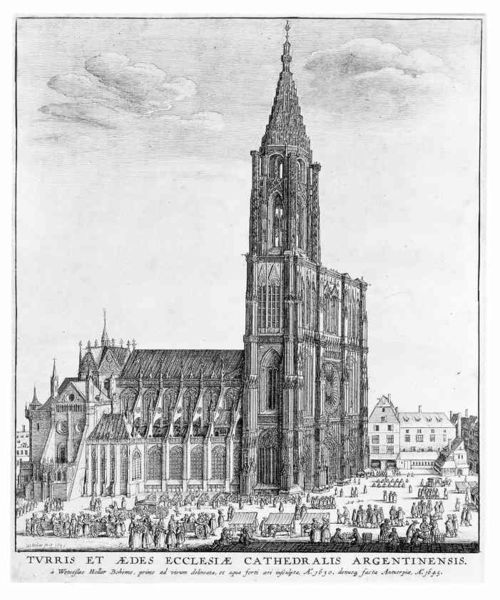
Titel: Ansicht des Straßburger Münsters von Nordwesten
Künstler: Wenzel Hollar
Standort: Karlsruhe
Institution: Staatliche Kunsthalle Karlsruhe
Schlagwörter: gott, gruppe, himmel, mann, schatten, weiß, wolken, frauen, kirchturm, menschen, stadt, fenster, frankreich, frau, grau, hell, licht, männer, paris, pfeiler, schwarz, skizze, straße, säulen, tür, zeichnung, dach, gebäude, haus, rose, wolke, fest, hochformat, leute, menge, versammlung, alt, feier, architektur, rahmen, spitze, bild, häuser, kirche, personen, front, gotik, renaissance, handel, kreis, schornstein, turm, engel, deutschland, schiff, schrift, papier, ansicht, bogen, fassade, vedute, studie, fläche, dorf, dächer, mauer, dunst, grafik, graphik, hütten, laden, läden, markt, platz, pilaster, figuren, französisch, wagen, romantik, bischof, ernst, inschrift, uhr, stufen, monumental, fein, hoch, gruppen, bögen, eingang, unterschrift, buch, glaube, glockenturm, kloster, kreuz, religion, tumr, türmchen, türme, münchen, rundfenster, dom, groß, druck, druckgraphik, schwarz-weiss, druckgrafik, radierung, stich, titel, illustration, text, strich, auflauf, bürger, beschriftung, volk, stand, bleistift, treffen, entwurf, menschenmenge, münster, stift, unvollendet, kathedrale, portal, kirchenschiff, argent, feiertag, kreuze, glocke, gotisch, querhaus, seitenschiff, spitzbogen, spitzbögen, halb, mittelalter, chor, kapelle, marktplatz, plan, zentrum, wien, unfertig, goethe, gothik, kupferstich, verstrebungen, zeirlich, streben, sakral, bau, christentum, glocken, masswerk, münter, legende, satteldach, fenste, romanisch, vorplatz, latein, vierung, fensterrose, fialen, querschiff, strebewerk, westwerk, genau, gotteshaus, strebepfeiler, domplatz, spitzfenster, strebebogen, fiale, westturm, buden, stände, ein turm, schrif, katholisch, bude, kirchgang, nationalismus, fehlen, maßwerg, ecclesia, satdt, straßburg, freiburg, wilken, einturmfassade, argentinien, münsterplatz, et, k, kathedral, #hell, baumfreund, gotiscvh, gurm, strassburger münster, erwin, steinbach, erwin von steinbach, turris, aedes, ecclesiae, cathedralis, argentinensis, sradt, prota, argrntinien, argentinesia, ades, krichenfenster, kirchenplatz, prosession, koln, rosetta, argentinens, wintrumfassade, streßburg, steher, nordalpiin